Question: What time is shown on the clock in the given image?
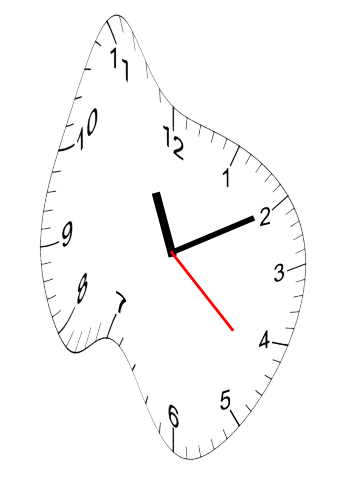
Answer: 11:10:22